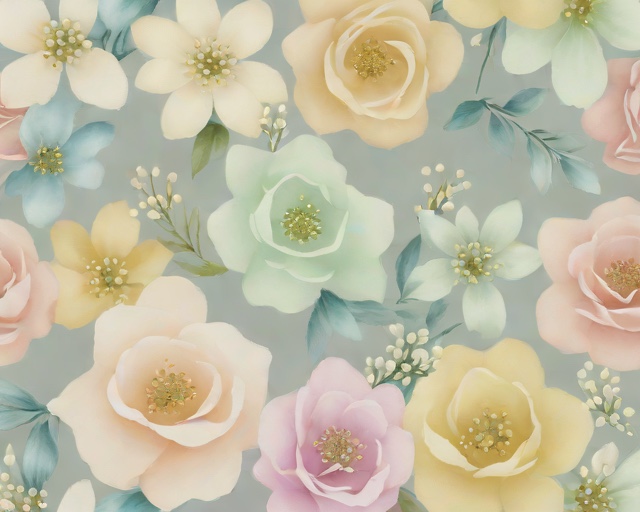
Category: Wedding